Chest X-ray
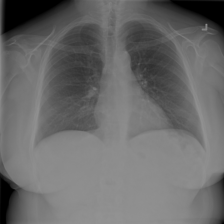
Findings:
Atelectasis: negative
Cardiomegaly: negative
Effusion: negative
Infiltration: negative
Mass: negative
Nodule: negative
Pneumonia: negative
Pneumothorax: negative
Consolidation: negative
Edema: negative
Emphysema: negative
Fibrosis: negative
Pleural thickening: negative
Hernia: negative